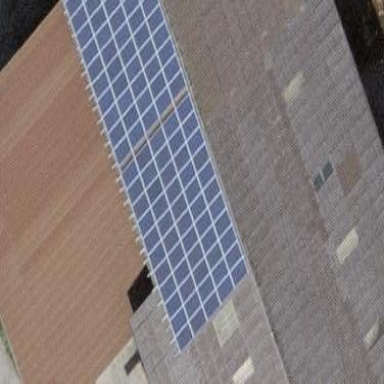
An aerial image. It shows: Solar power generator using photovoltaic panels.